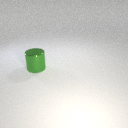
large green metal cylinder